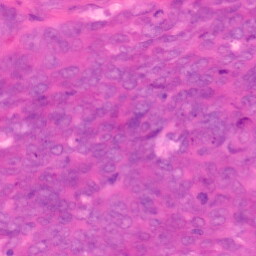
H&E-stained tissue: Colon